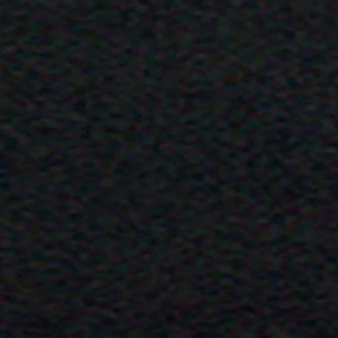
Label: other